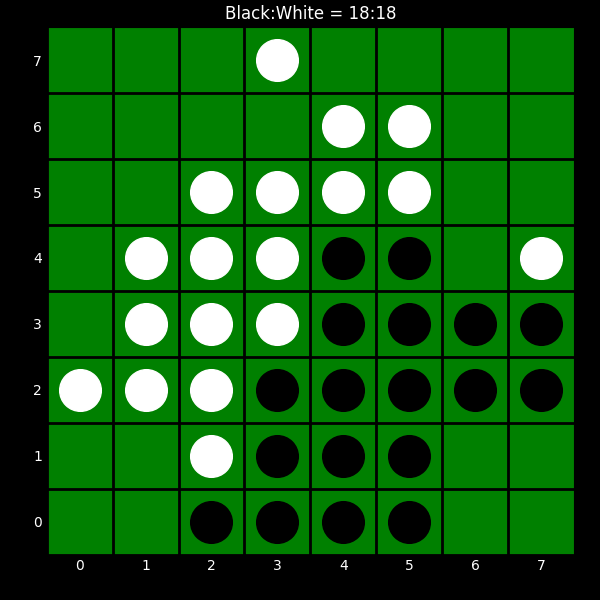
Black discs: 18
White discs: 18